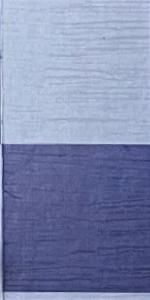
Label: Empty